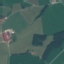
Land use / land cover: Pasture